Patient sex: F
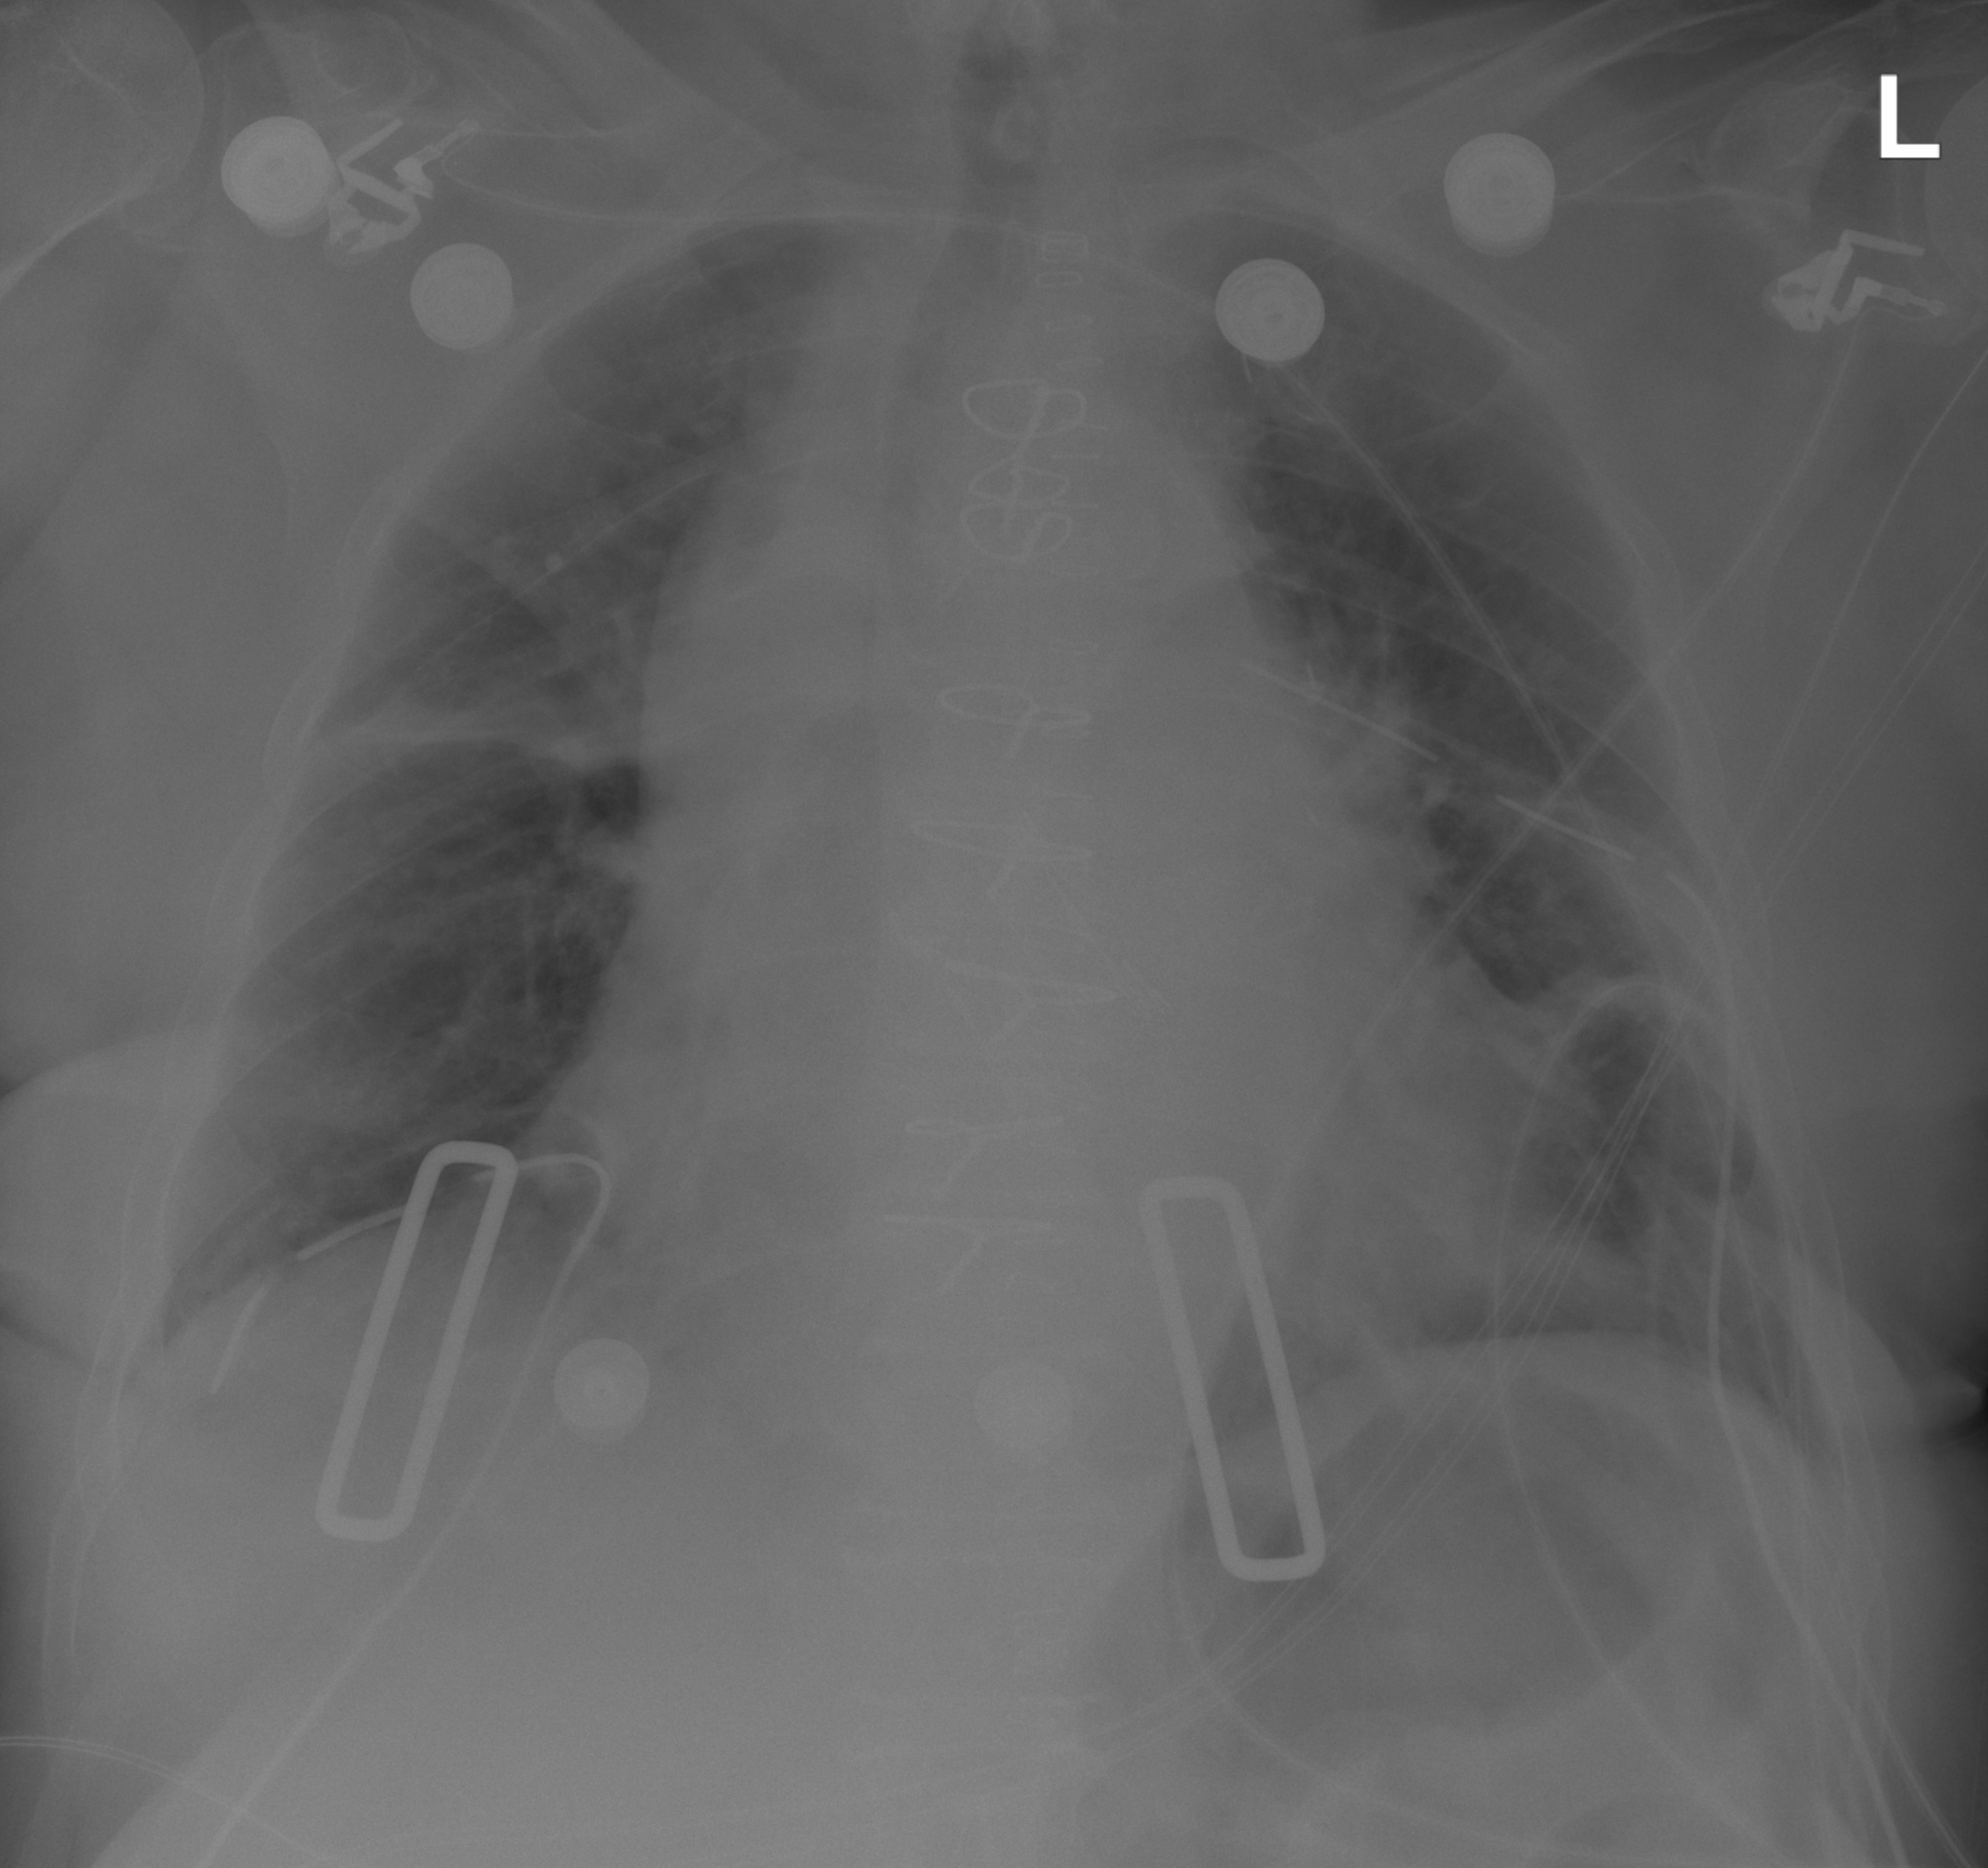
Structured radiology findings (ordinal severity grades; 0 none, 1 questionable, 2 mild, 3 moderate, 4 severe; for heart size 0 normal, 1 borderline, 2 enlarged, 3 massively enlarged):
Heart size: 2
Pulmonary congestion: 0
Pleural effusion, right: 0
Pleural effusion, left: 0
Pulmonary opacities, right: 0
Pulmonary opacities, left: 0
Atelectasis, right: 2
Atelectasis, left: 2